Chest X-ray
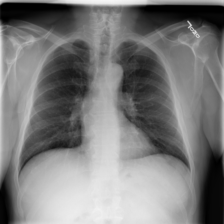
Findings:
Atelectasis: negative
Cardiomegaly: negative
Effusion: negative
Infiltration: negative
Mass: negative
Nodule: negative
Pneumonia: negative
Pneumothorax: negative
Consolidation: negative
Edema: negative
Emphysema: negative
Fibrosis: negative
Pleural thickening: negative
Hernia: negative